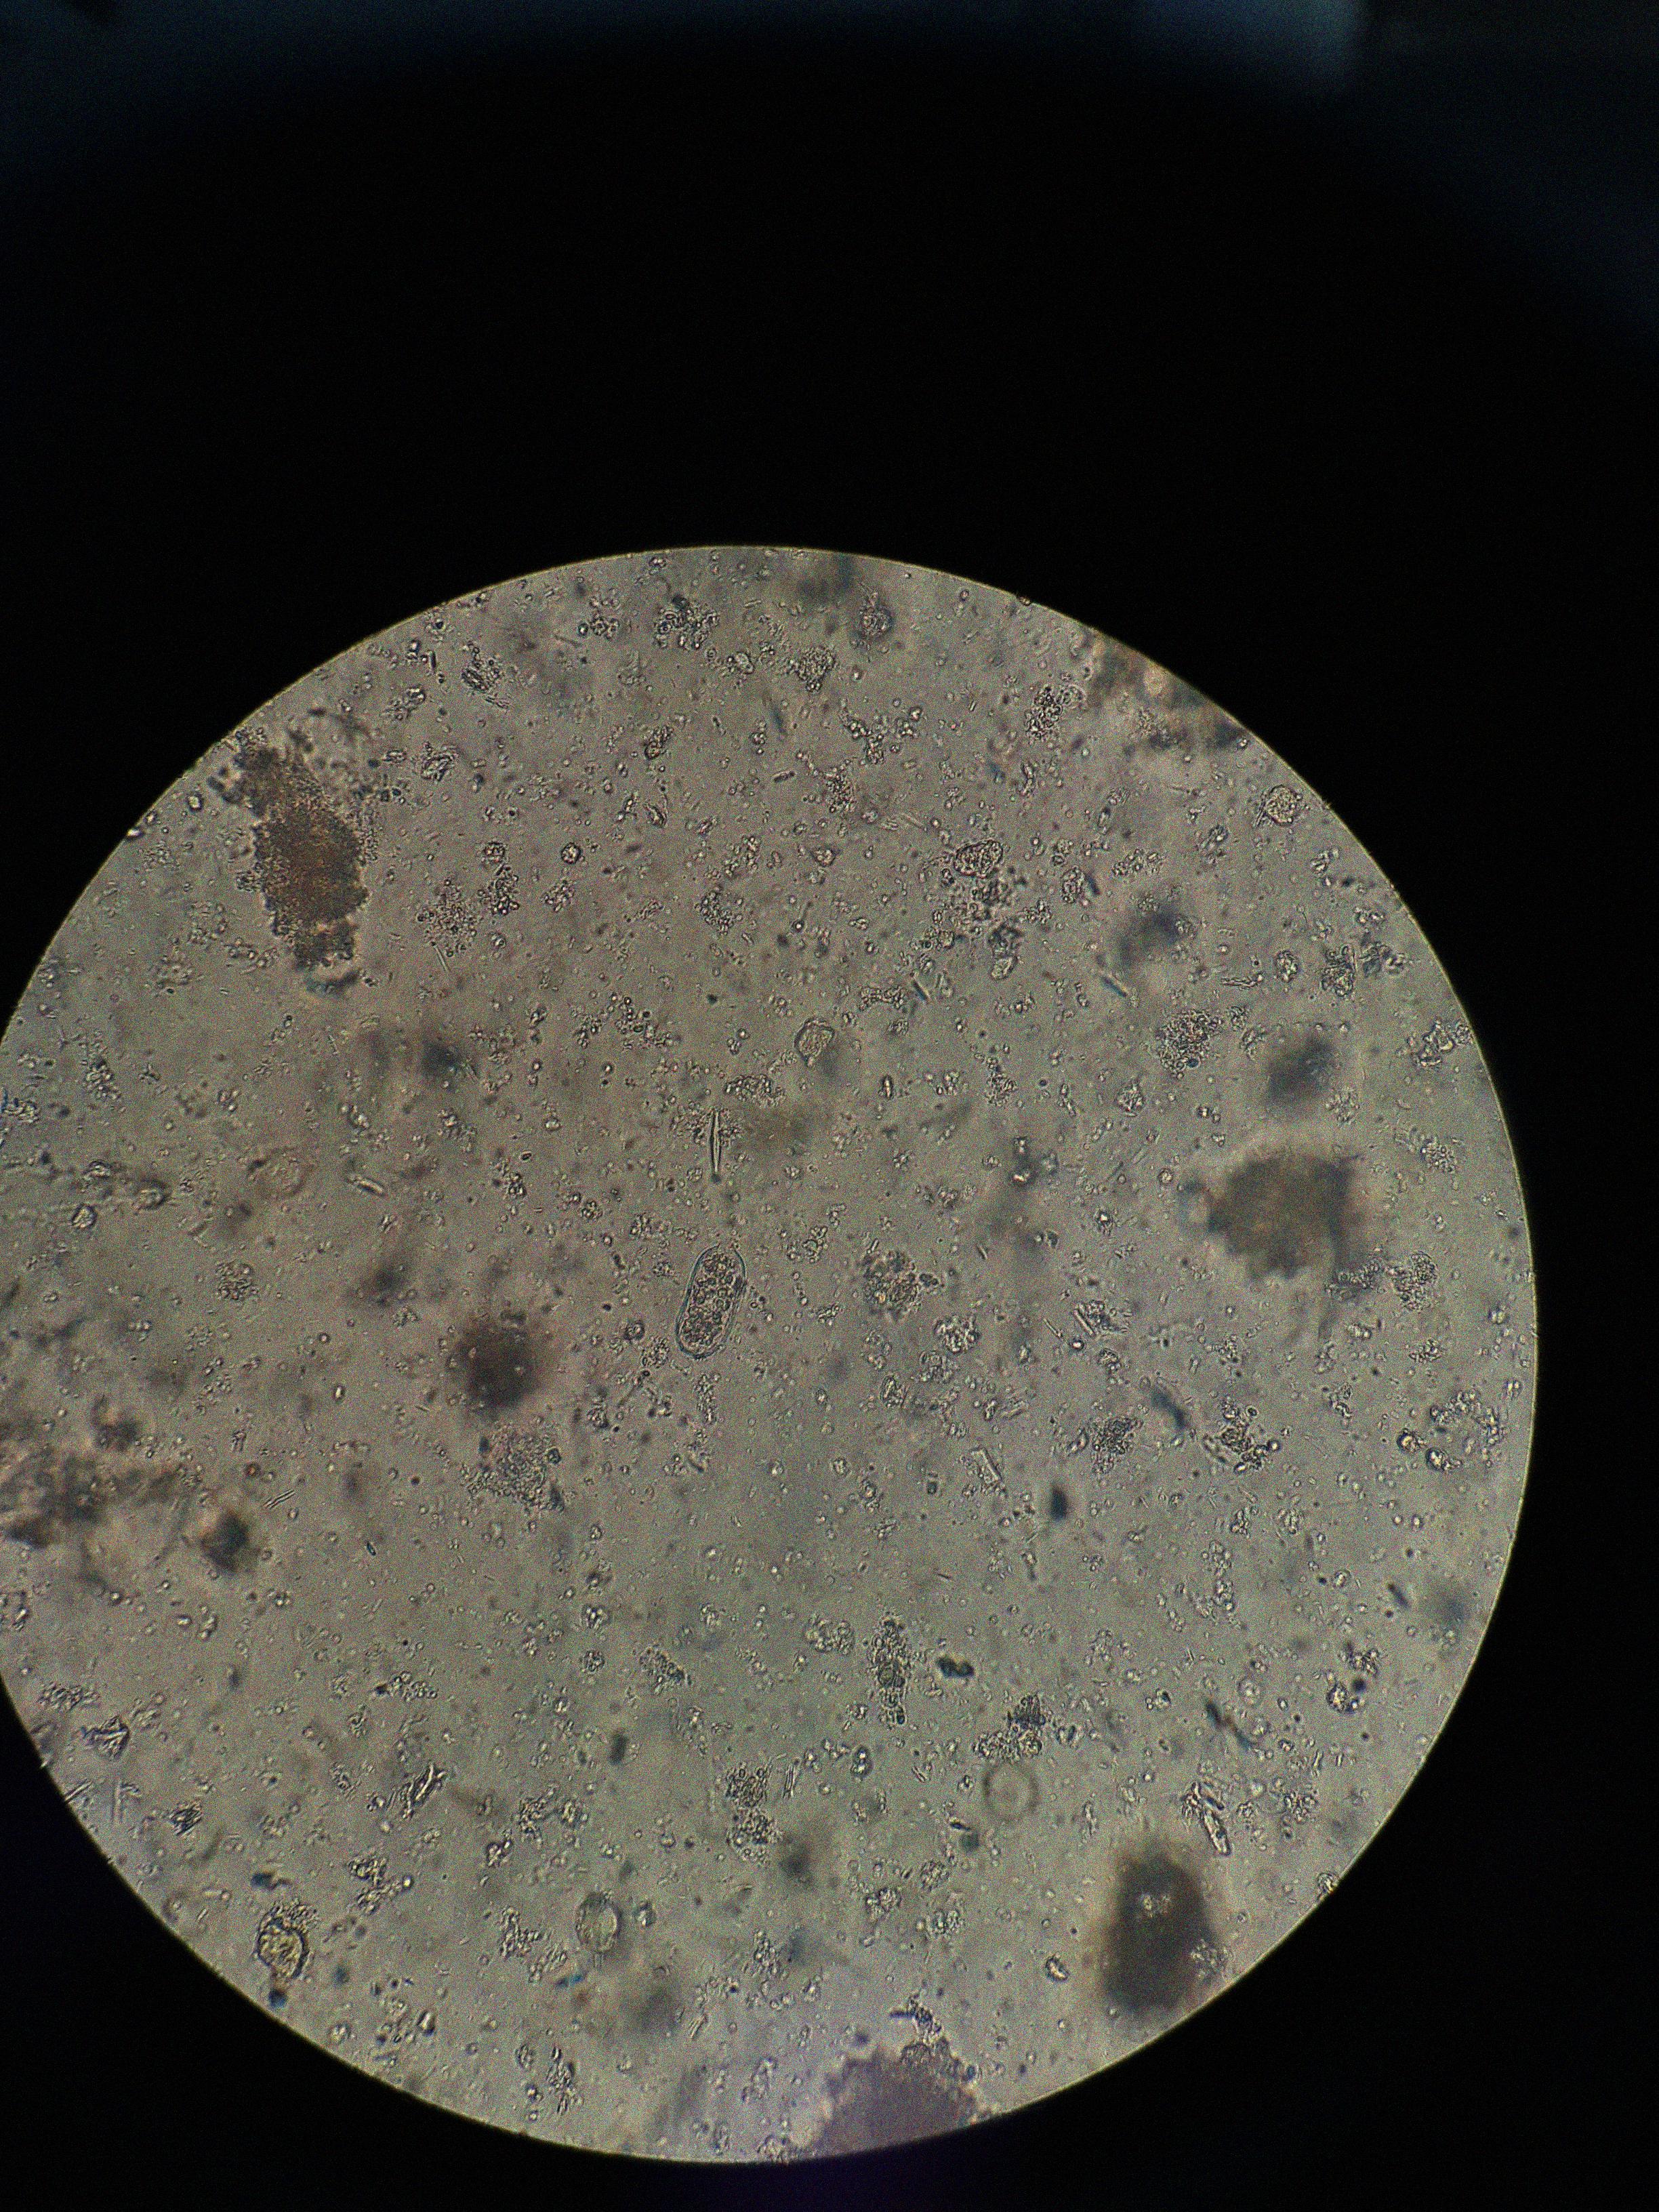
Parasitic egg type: Capillaria philippinensis